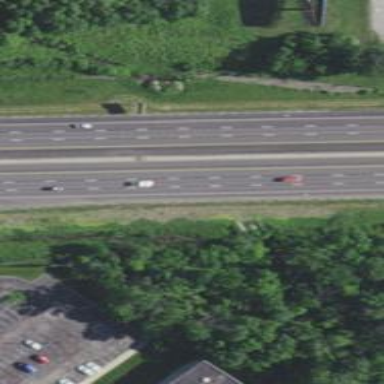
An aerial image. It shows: View of motorway.